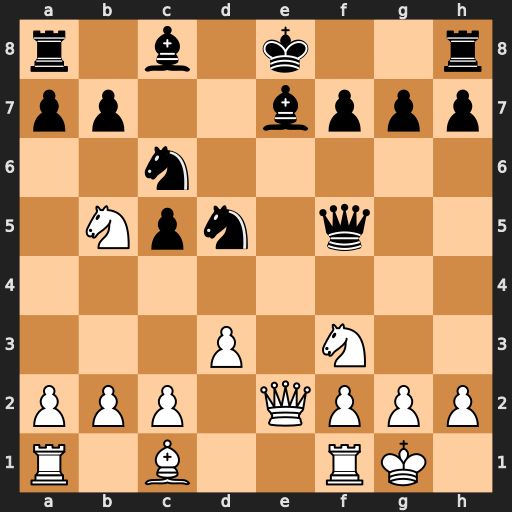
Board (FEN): r1b1k2r/pp2bppp/2n5/1Npn1q2/8/3P1N2/PPP1QPPP/R1B2RK1
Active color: w
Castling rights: kq
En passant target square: -
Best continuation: Nd6+ Kf8 Nxf5